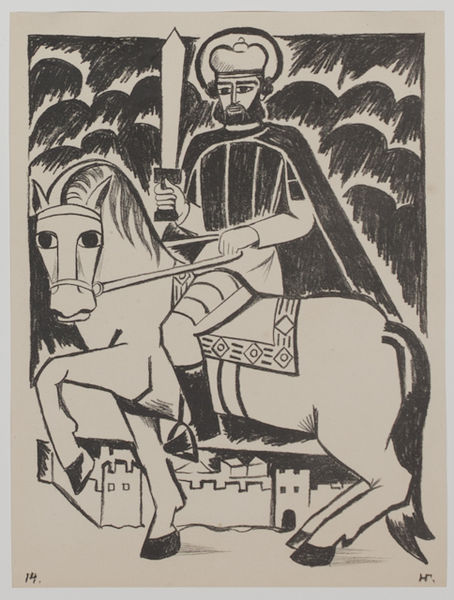
Titel: St. Alexandr Nevskii, St. Alexandr Nevskii
Künstler: Natal'ia Sergeevna Goncharova
Standort: Amherst (Massachusetts, USA)
Institution: Mead Art Museum, Amherst College
Schlagwörter: weiß, wolken, stadt, schwarz, trauer, hügel, krone, pferd, schweif, zügel, angst, crown, fight, hands, king, könig, sword, white, black, hair, nose, wall, print, stolz, burg, groß, druck, schwert, woodcut, stiefel, ritter, clouds, sky, eyes, flat, drawing, paper, castle, mouth, line, beard, saint, pen, zweifarbig, city, royal, cape, ink, war, horse, riding, contrast, hoofs, byzantine, rider, fortress, naive, bry, phallus, raped horse, crussade, kinf, marker, han, pferd decke